Interaction volume radius: 5 \u00c5
Interaction volume height: 20 \u00c5
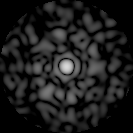
Disorder parameter: 0.8712